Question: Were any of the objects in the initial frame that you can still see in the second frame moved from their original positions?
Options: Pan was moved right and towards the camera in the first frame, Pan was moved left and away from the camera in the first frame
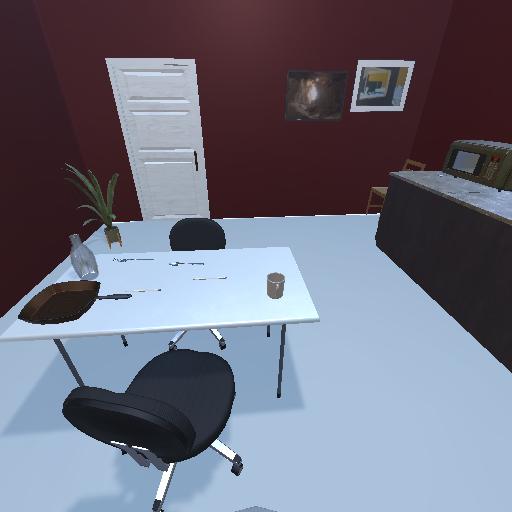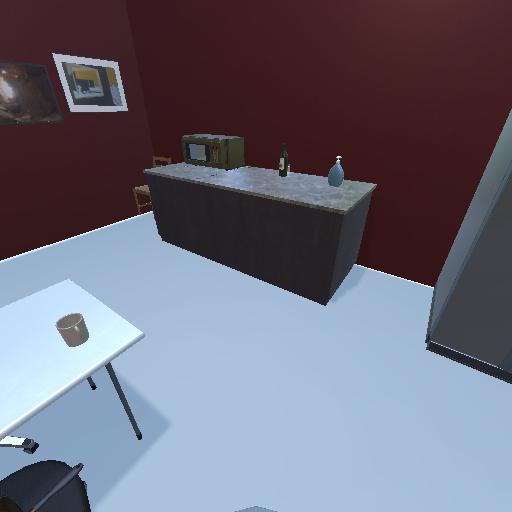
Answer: Pan was moved right and towards the camera in the first frame